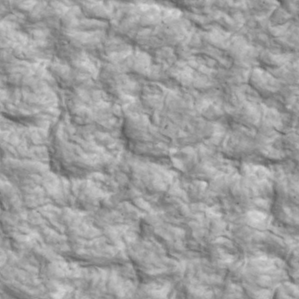
Label: non_frost